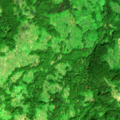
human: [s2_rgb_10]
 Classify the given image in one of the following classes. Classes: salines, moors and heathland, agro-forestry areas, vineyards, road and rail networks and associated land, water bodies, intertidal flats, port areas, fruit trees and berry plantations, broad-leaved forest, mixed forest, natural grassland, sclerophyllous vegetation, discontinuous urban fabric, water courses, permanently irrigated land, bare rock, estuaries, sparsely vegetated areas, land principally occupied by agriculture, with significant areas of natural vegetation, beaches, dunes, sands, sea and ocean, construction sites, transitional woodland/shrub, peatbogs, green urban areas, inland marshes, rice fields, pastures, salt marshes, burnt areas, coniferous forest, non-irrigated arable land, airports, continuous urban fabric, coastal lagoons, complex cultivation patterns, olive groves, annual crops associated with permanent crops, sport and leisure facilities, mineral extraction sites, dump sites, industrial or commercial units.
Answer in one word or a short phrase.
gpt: broad-leaved forest, transitional woodland/shrub